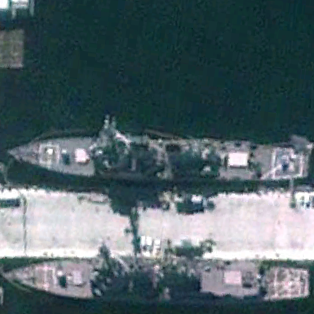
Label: destroyer